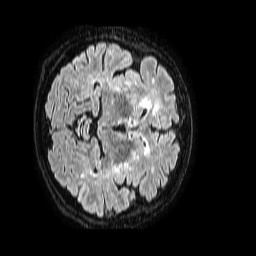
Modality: FLAIR
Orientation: axial
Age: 67
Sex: female
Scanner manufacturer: philips
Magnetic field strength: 1.5 T
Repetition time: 4.8 s
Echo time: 0.3 s